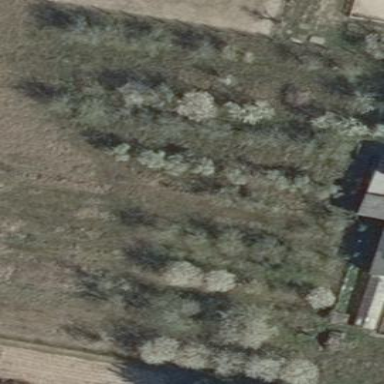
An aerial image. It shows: Orchard.